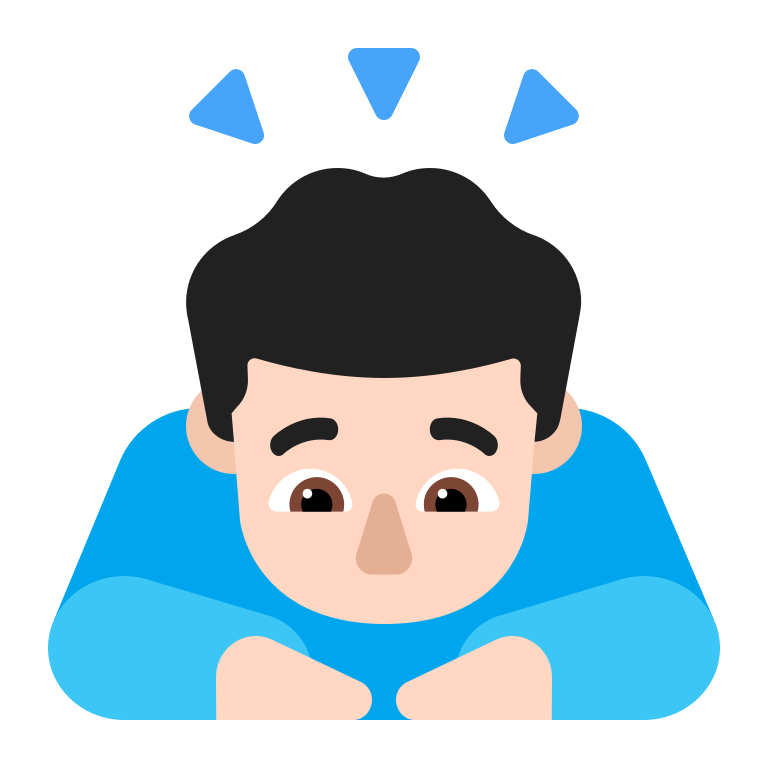
man bowing flat light